Field crop: maize
Growth stage: 2
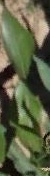
Species: maize